二年级 · 算术
每只小狗分到的骨头同样多, 每只小狗分到 ( ) 根。

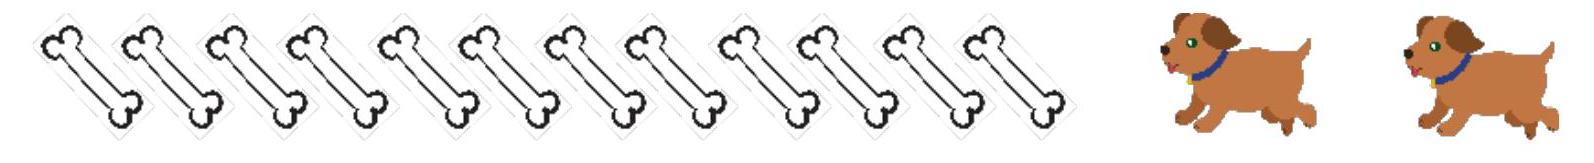
答案: 6